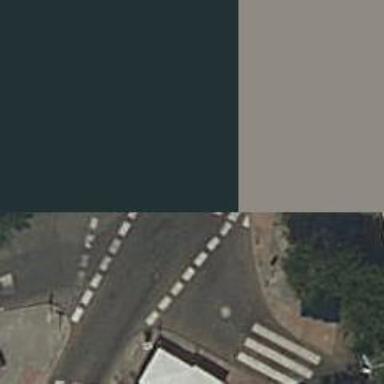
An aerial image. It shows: Uncontrolled zebra crossing on the road.